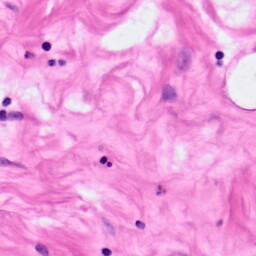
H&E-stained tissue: Pancreatic